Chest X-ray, AP view. Patient: 52 years old, sex M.
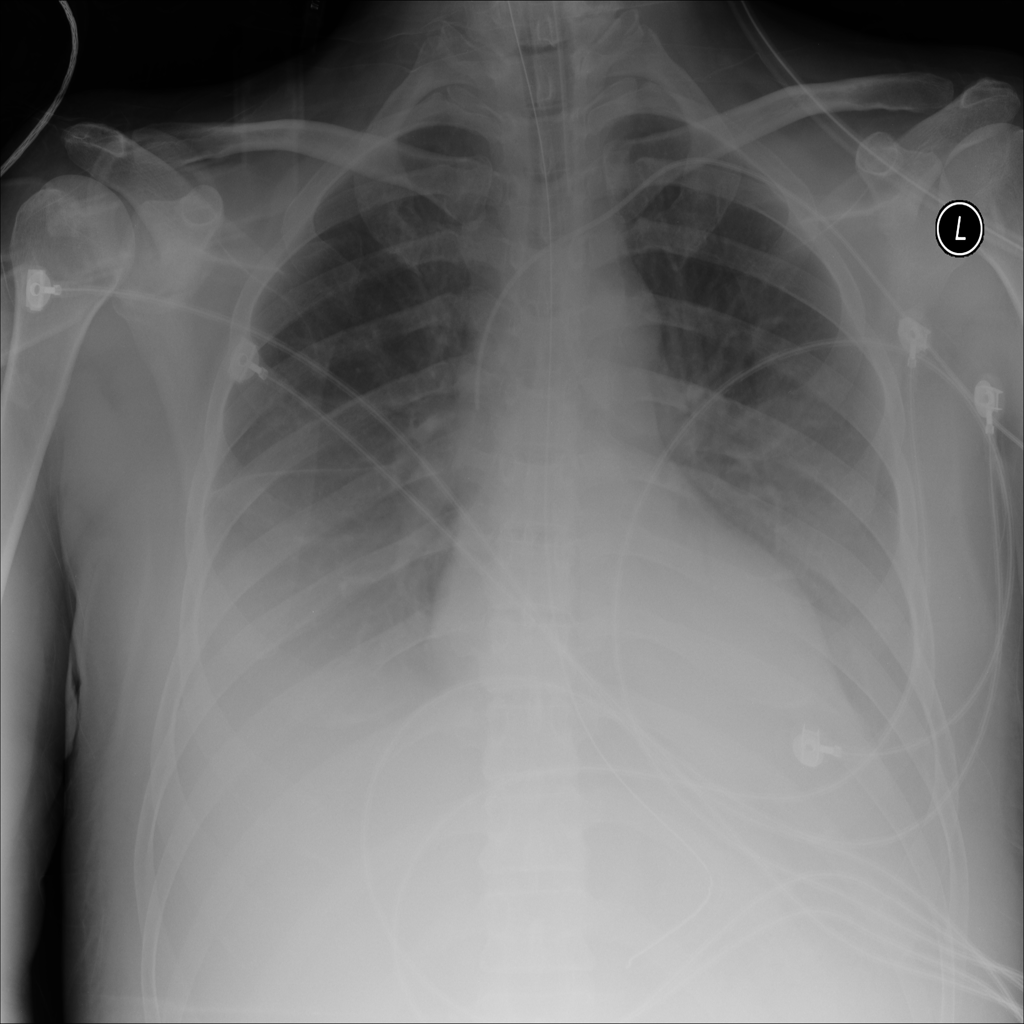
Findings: Effusion